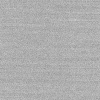
Atmospheric dust classification: dusty